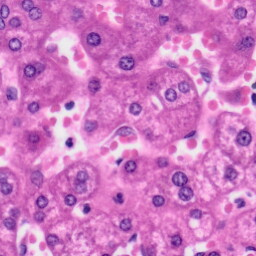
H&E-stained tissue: Liver